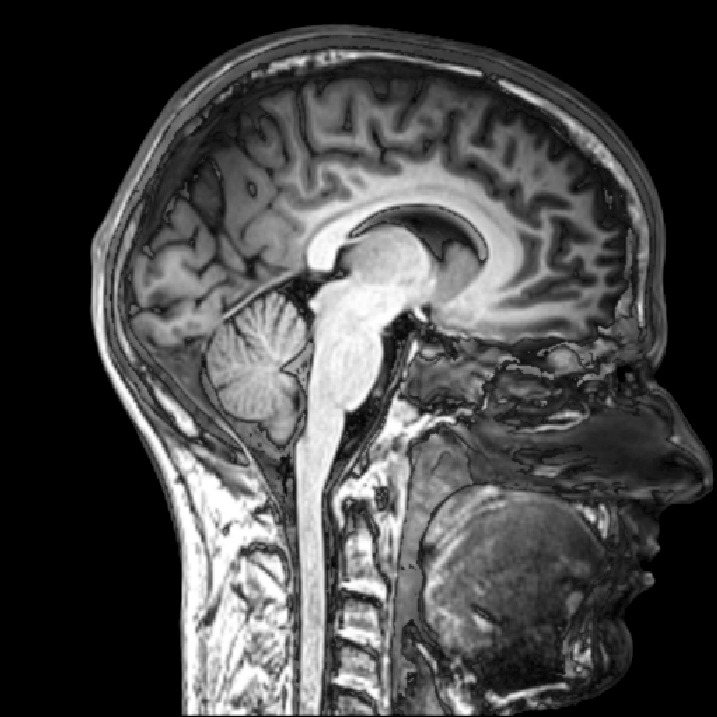
Label: notumor